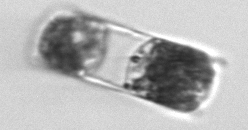
Label: Hemiaulus